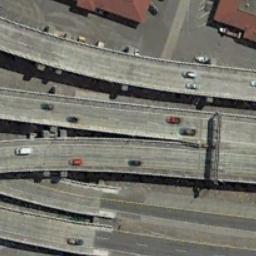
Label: overpass